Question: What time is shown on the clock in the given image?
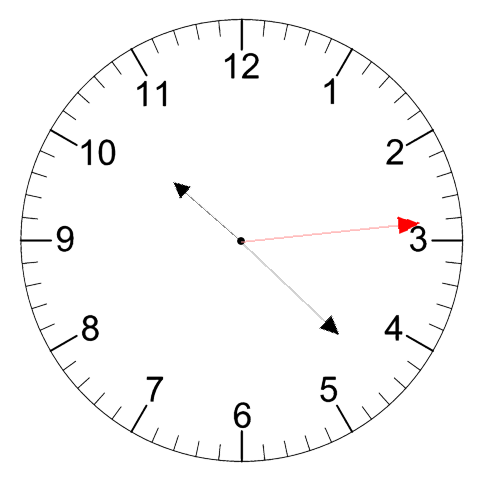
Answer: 10:22:14